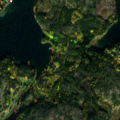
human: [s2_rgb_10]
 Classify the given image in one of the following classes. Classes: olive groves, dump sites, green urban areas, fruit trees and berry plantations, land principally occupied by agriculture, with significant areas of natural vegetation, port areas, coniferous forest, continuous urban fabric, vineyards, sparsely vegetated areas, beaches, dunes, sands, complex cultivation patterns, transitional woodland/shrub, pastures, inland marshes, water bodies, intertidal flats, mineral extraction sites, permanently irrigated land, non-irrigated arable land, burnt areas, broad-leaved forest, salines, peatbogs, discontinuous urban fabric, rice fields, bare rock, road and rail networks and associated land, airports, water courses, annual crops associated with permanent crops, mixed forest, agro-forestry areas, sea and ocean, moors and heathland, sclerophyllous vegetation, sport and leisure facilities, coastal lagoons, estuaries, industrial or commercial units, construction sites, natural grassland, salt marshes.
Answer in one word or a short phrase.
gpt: mixed forest, bare rock, sea and ocean